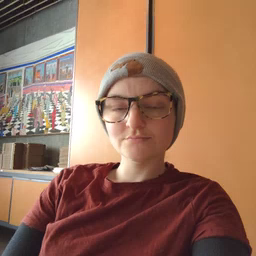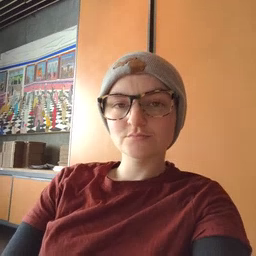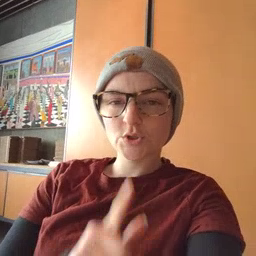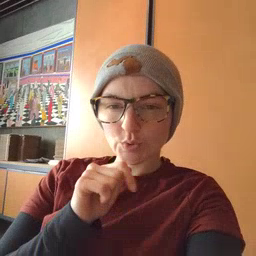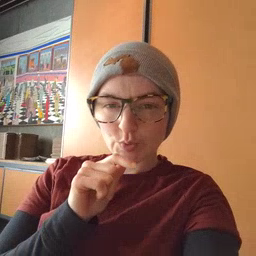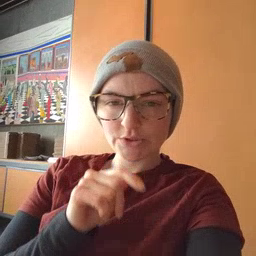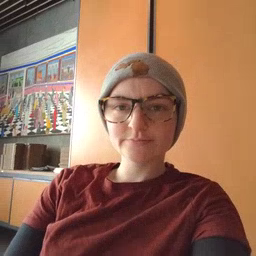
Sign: who